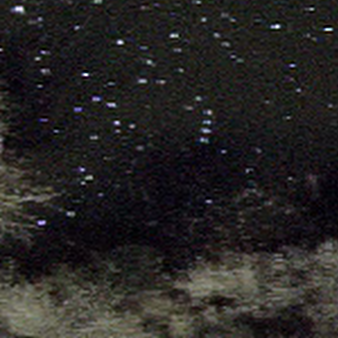
Label: other